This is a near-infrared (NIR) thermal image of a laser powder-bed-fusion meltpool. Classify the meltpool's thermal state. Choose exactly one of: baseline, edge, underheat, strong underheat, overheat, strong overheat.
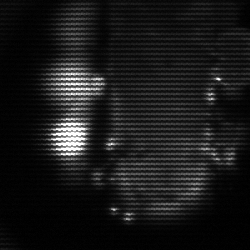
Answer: strong underheat